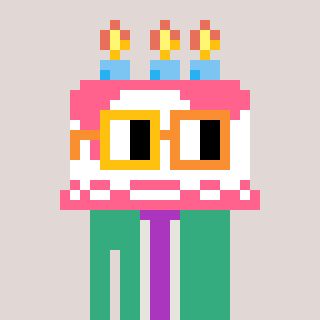
a pixel art character with square yellow and orange glasses, a cake-shaped head and a teal-colored body on a warm background